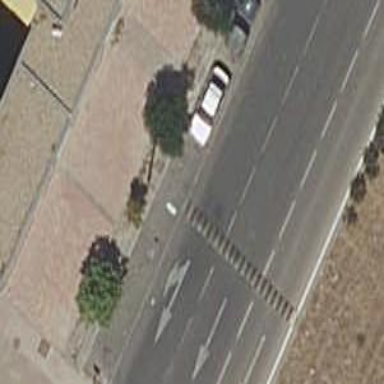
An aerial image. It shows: Bump for traffic calming.